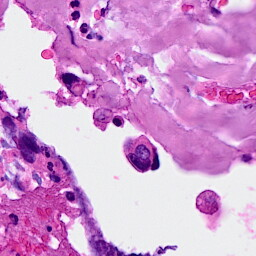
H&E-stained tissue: Breast